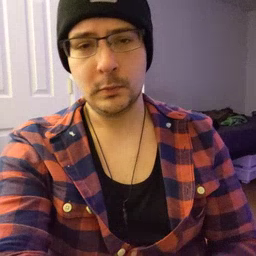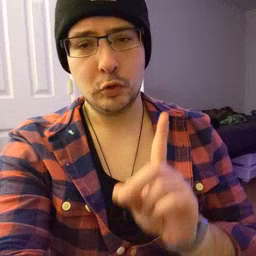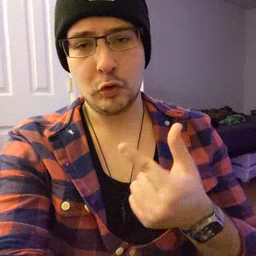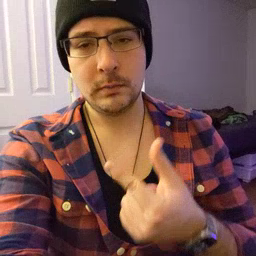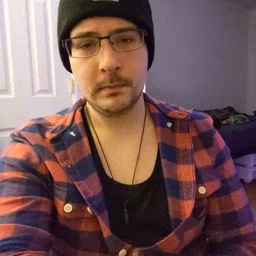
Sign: dog